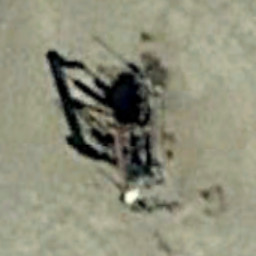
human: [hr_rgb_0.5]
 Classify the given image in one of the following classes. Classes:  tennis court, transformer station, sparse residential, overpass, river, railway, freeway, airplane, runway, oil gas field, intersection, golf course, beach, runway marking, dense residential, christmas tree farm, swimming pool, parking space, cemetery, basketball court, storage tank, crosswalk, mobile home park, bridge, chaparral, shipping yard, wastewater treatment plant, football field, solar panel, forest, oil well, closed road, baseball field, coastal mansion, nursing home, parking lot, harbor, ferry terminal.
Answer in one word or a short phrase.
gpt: oil well